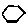
Label: hexagon